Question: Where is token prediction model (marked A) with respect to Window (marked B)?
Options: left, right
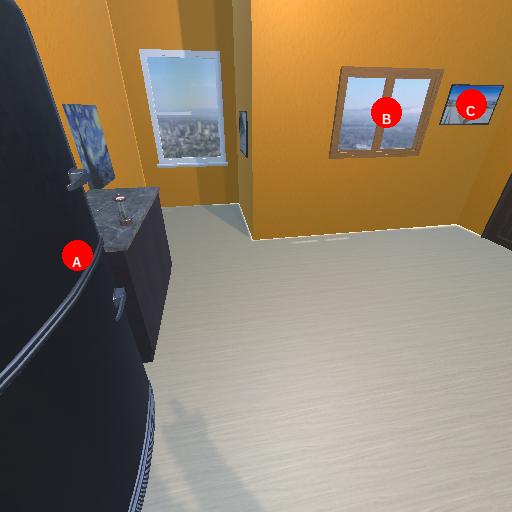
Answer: left